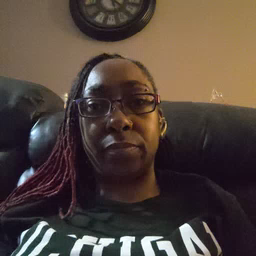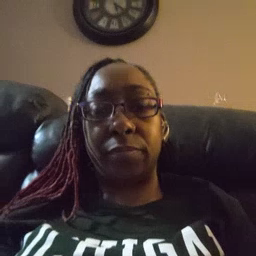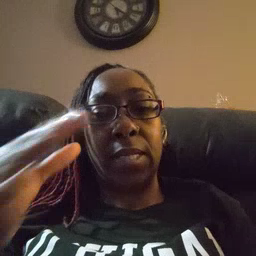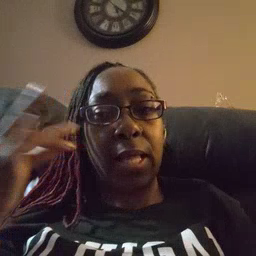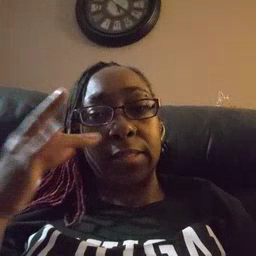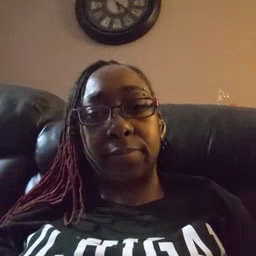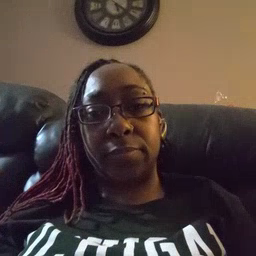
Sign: cat